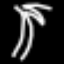
Label: palm tree